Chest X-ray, AP view. Patient: 47 years old, sex F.
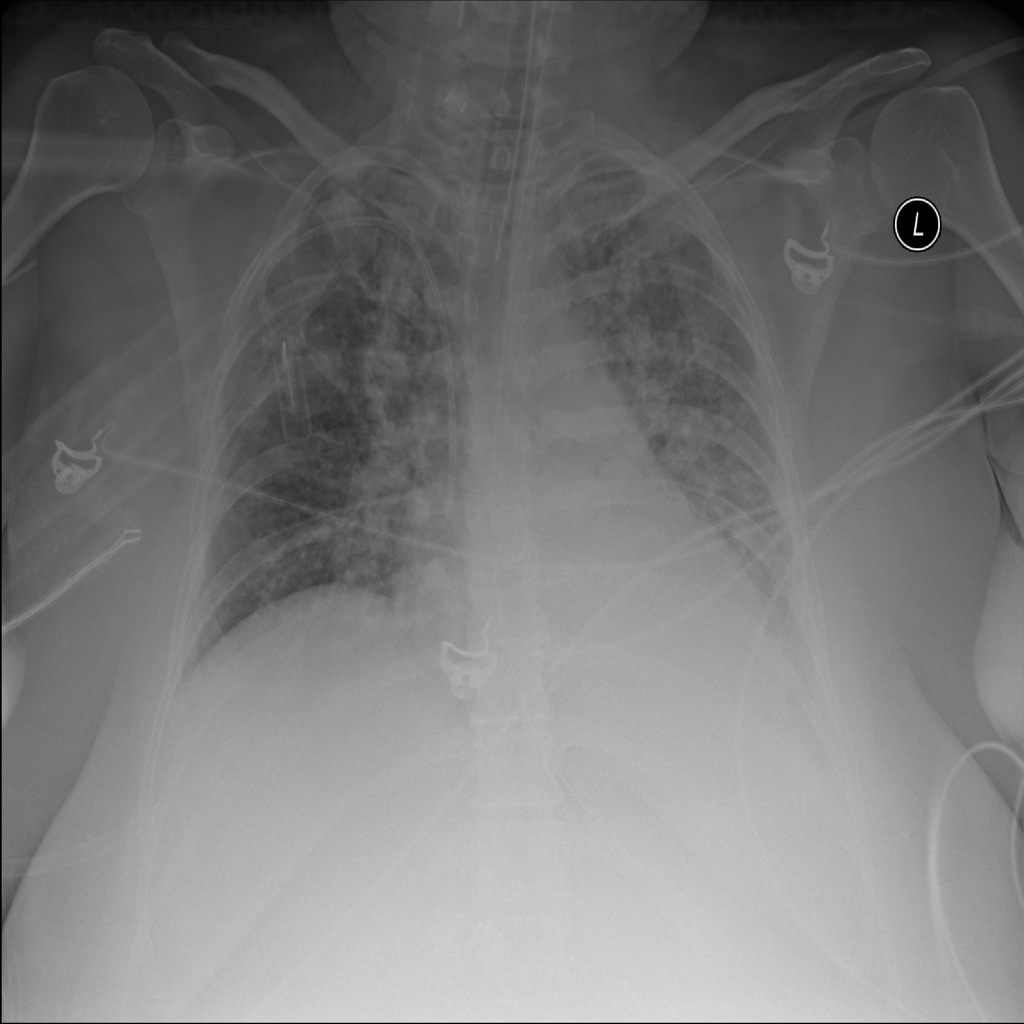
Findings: Atelectasis, Consolidation